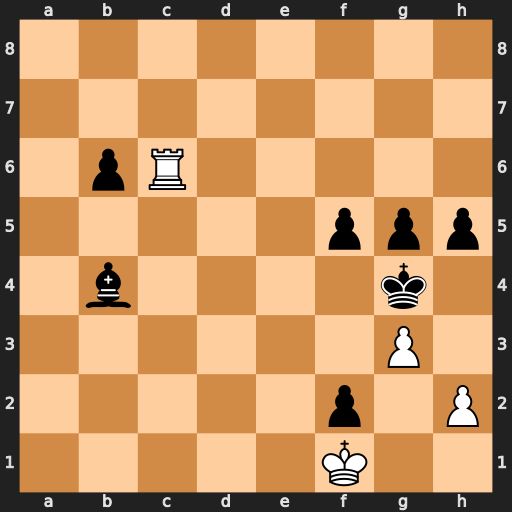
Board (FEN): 8/8/1pR5/5ppp/1b4k1/6P1/5p1P/5K2
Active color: w
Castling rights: -
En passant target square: -
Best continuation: Rc4+ Kh3 Rxb4